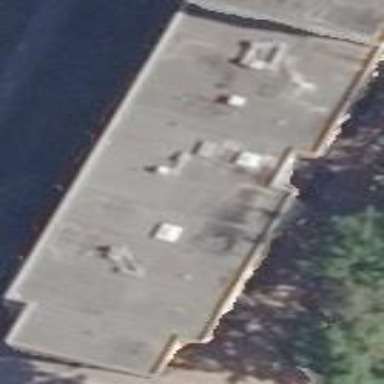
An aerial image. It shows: Apartment building with flat roof.